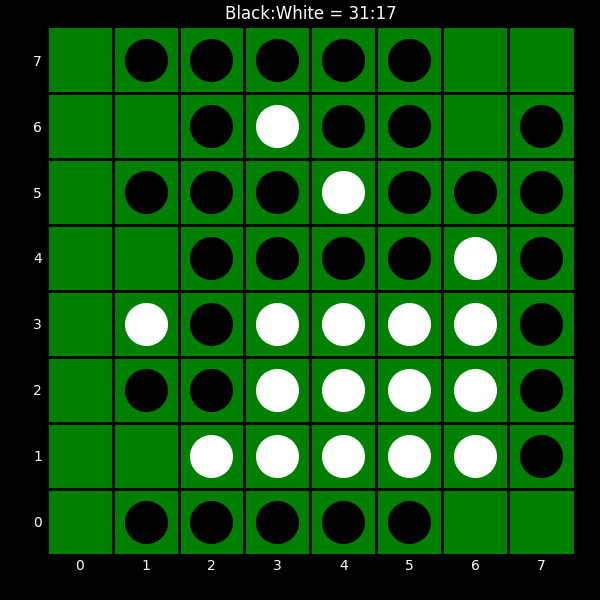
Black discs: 31
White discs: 17